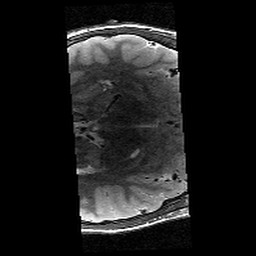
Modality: T2w
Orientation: axial
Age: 13
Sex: male
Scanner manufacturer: siemens
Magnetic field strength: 3 T
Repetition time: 9.23 s
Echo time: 0.067 s